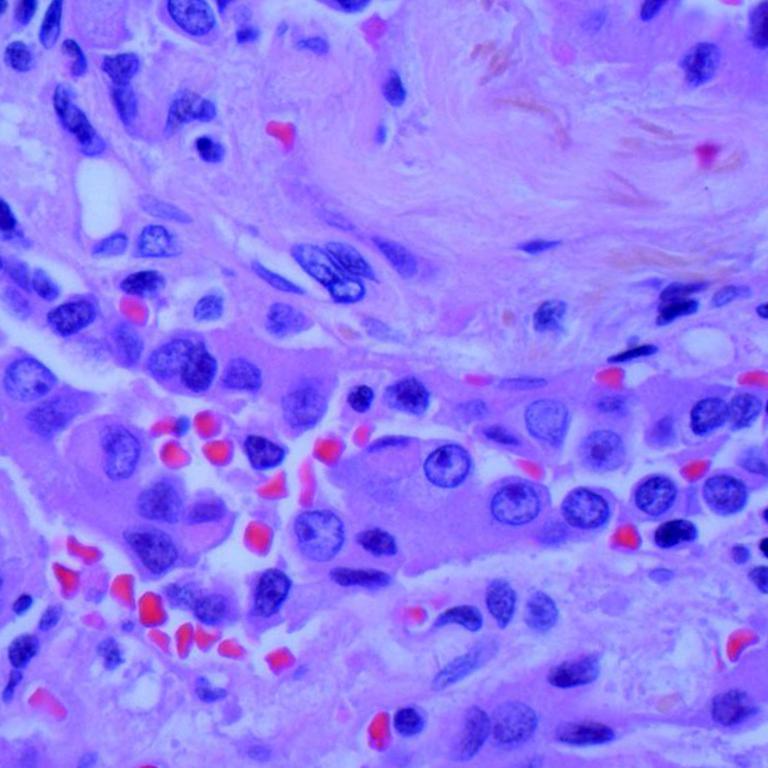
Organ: lung
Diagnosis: adenocarcinomas